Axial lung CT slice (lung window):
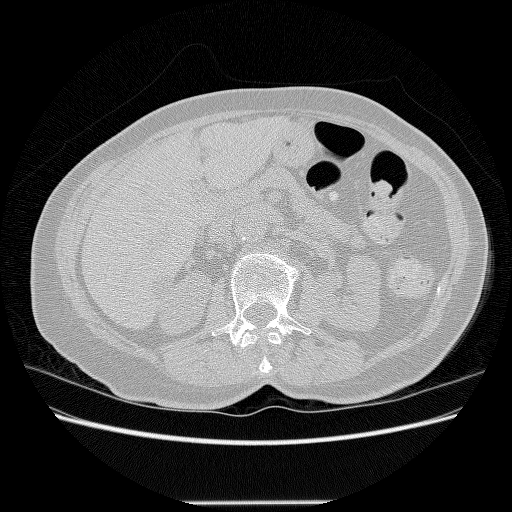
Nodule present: no